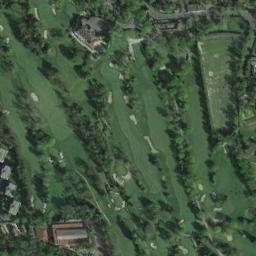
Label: golf_course